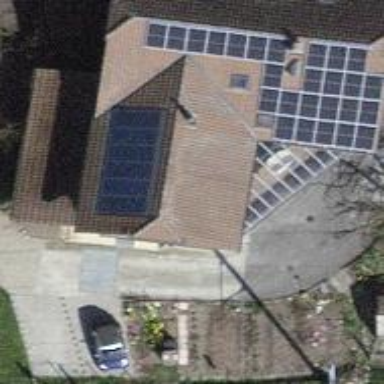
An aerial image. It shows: Solar power generator with photovoltaic panels.